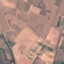
Land use / land cover: PermanentCrop